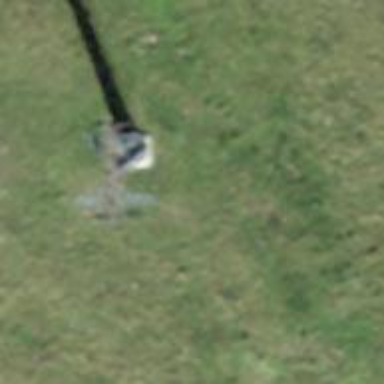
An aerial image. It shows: Pylon for aerialway.